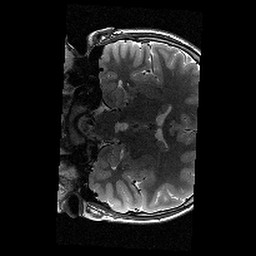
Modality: T2w
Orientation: coronal
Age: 11
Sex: female
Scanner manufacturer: siemens
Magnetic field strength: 3 T
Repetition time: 9.23 s
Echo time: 0.067 s